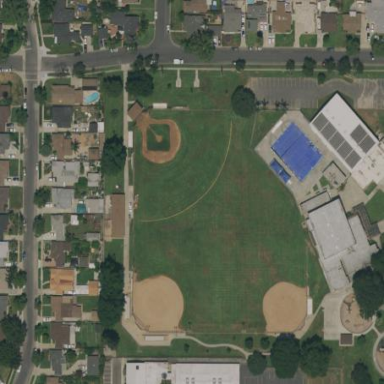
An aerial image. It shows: Baseball pitch for leisure and sports activities.